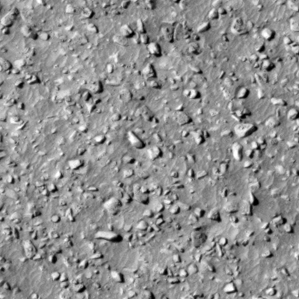
Label: non_frost